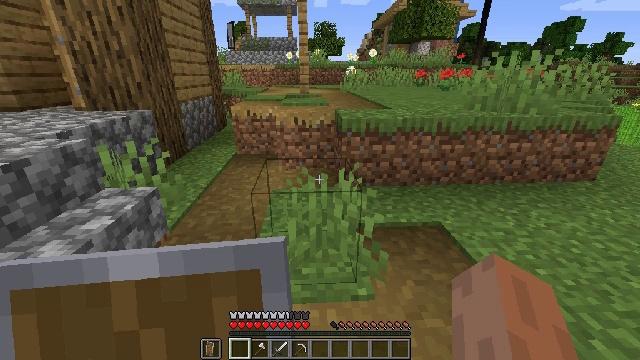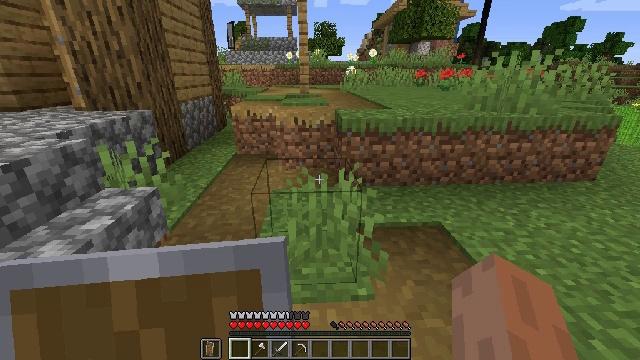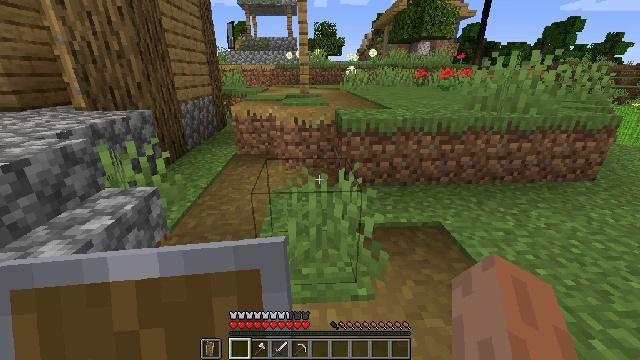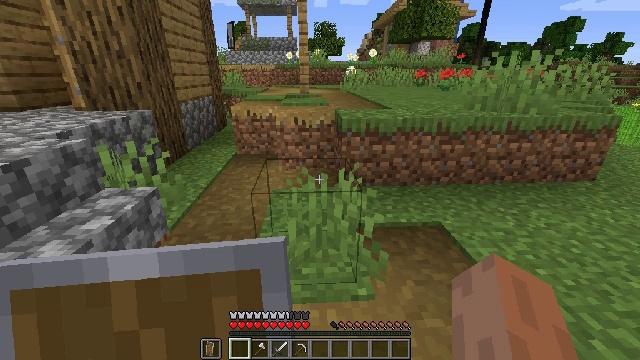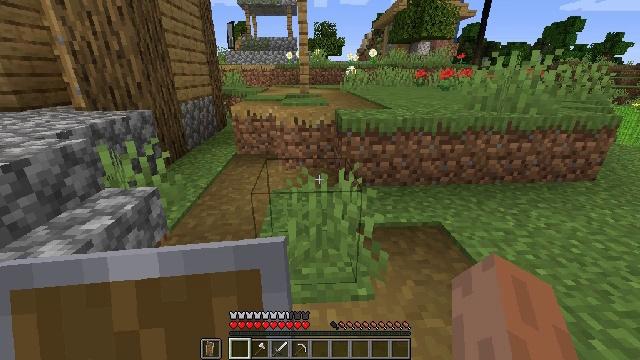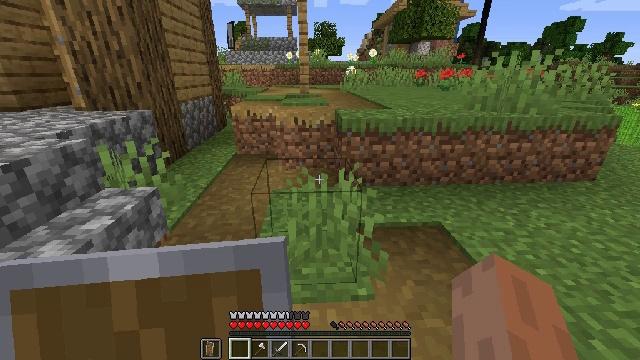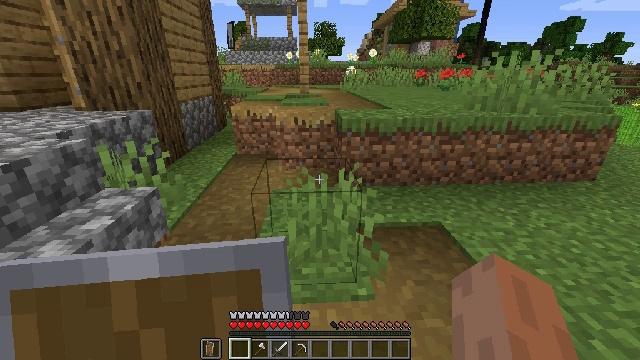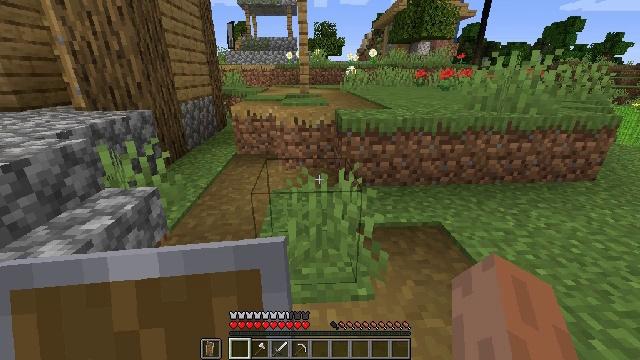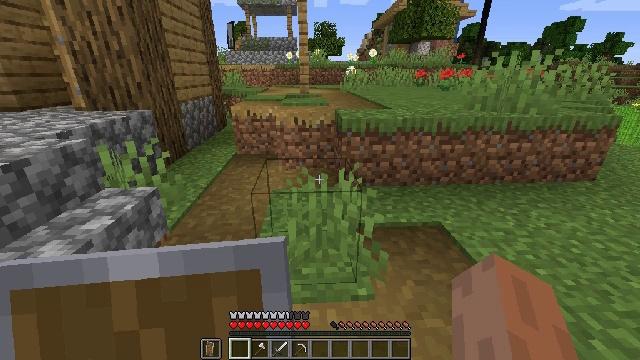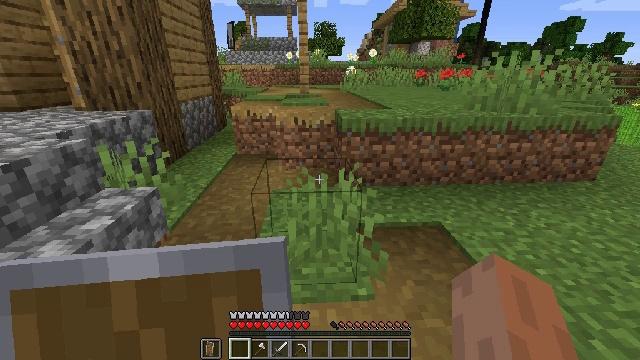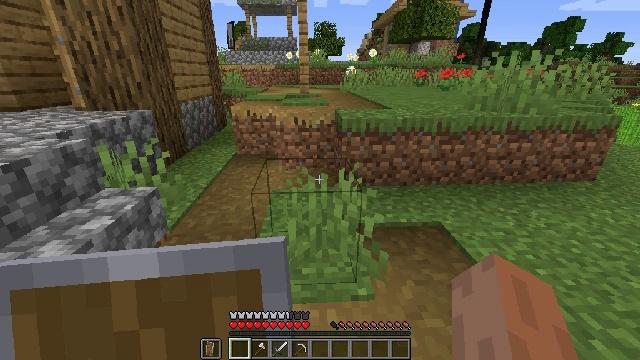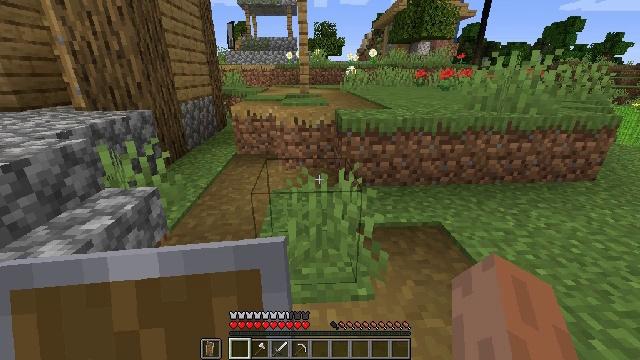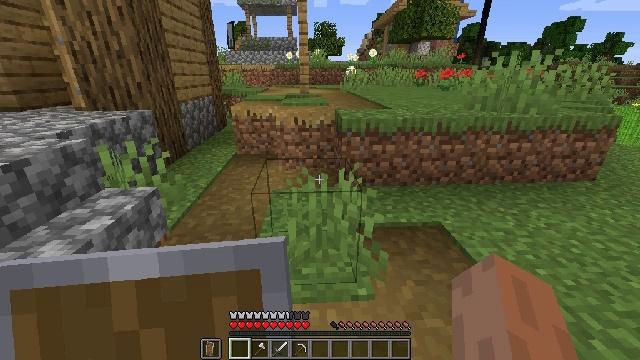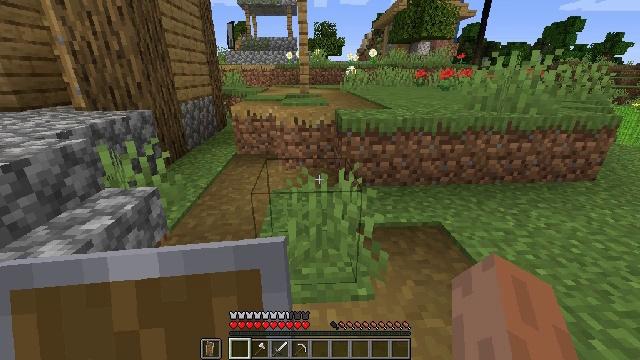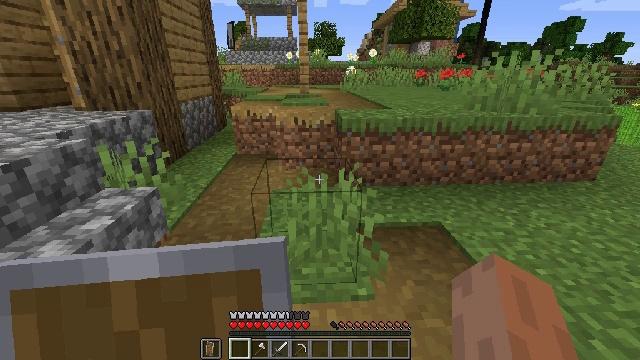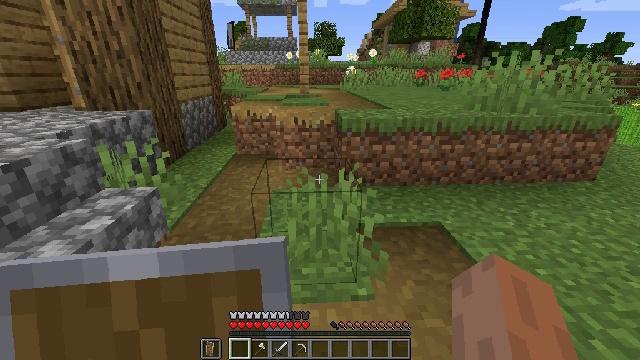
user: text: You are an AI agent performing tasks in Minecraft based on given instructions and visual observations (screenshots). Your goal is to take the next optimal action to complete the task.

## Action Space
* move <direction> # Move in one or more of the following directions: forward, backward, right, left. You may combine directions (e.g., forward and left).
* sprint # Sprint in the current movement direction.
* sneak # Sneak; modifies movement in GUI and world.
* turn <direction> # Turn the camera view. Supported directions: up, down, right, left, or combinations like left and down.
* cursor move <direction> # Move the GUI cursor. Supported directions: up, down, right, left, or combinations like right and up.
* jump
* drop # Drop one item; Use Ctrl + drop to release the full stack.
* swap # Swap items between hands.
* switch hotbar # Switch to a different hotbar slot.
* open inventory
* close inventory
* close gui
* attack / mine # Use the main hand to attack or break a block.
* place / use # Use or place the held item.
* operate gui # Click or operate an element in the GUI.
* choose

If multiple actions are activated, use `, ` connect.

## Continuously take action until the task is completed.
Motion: motion action
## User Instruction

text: craft item air
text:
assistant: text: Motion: no_op
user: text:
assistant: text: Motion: no_op
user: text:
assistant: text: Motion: no_op
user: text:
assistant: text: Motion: no_op
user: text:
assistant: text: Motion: no_op
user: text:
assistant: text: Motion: no_op
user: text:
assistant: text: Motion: no_op
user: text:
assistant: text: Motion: no_op
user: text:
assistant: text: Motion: no_op
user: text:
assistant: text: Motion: no_op
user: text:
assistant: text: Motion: no_op
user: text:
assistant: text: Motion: no_op
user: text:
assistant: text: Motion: no_op
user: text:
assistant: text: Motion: no_op
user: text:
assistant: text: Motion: no_op
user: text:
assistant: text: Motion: no_op
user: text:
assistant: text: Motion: no_op
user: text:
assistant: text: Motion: no_op
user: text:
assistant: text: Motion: no_op
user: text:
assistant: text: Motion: no_op
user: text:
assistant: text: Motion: no_op
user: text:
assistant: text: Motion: no_op
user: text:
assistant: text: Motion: no_op
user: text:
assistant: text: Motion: no_op
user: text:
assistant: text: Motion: no_op
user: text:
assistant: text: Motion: no_op
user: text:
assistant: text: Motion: no_op
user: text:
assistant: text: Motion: no_op
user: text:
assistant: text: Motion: no_op
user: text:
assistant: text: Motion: no_op